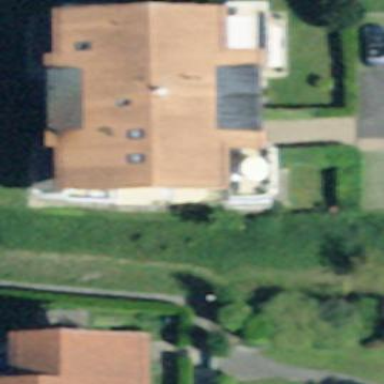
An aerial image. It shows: Gabled building with the roof oriented along its structure.